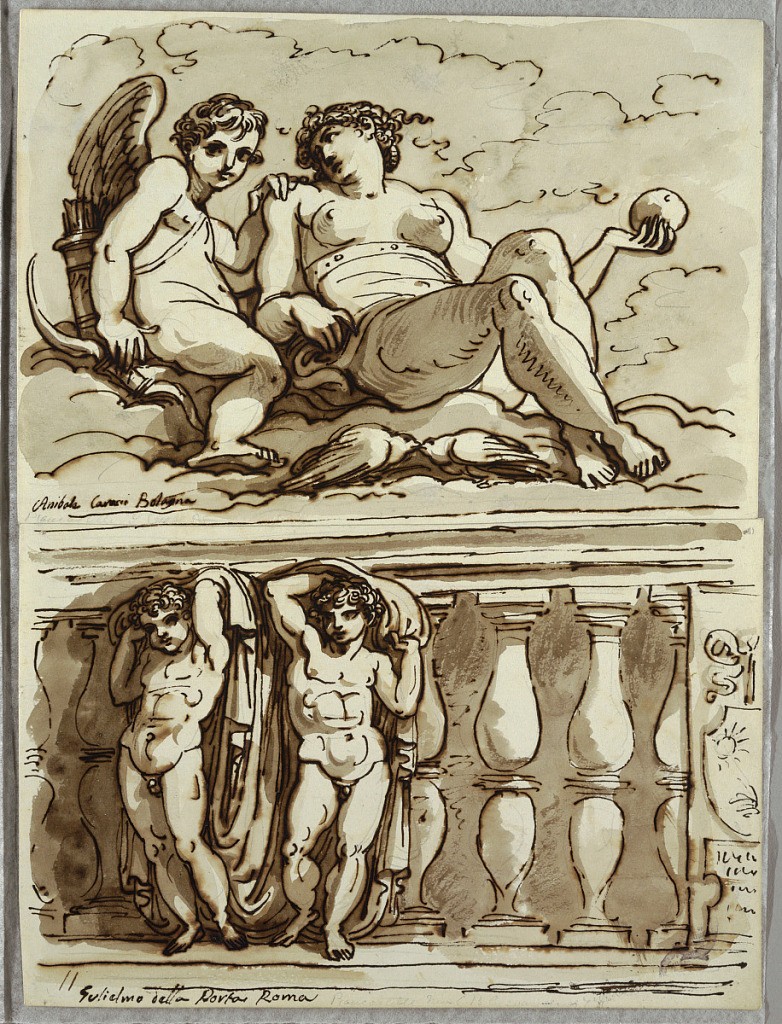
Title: Venus and Cupid, Study after Annibale Carracci
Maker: Felice Giani, Italian, 1758–1823
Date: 1821–22
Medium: Pen and ink, brush and brown wash over black chalk on heavy white paper
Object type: Drawing
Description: Upper drawing of Venus seated on clouds, holding apple(?) in left hand; at left, Cupid with his bow and quiver of arrows. Lower drawing of two putti at left, posed like caryatids, holding draperies. Background shows balustrade with suggestion of coat-of-arms at right.